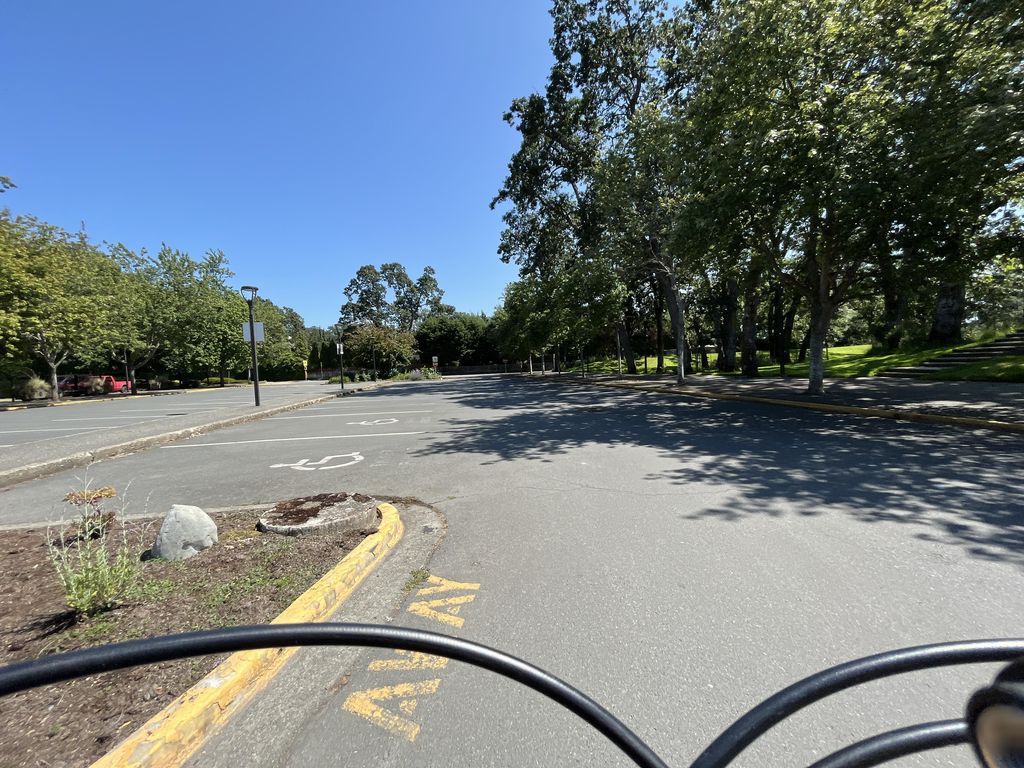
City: victoria